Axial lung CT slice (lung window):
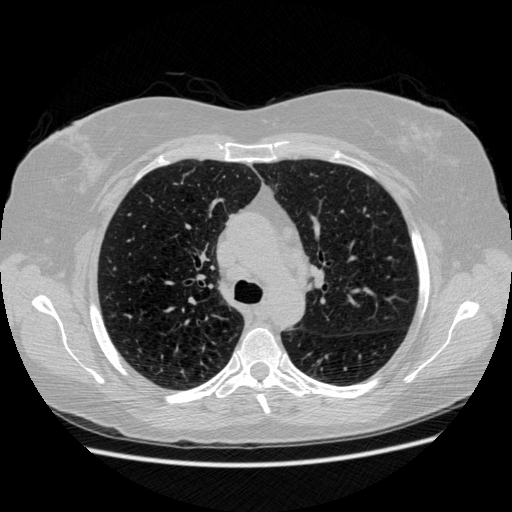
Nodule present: no